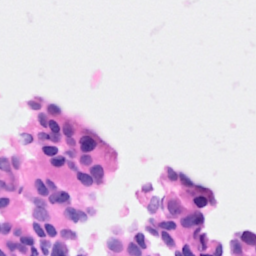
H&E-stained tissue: Breast